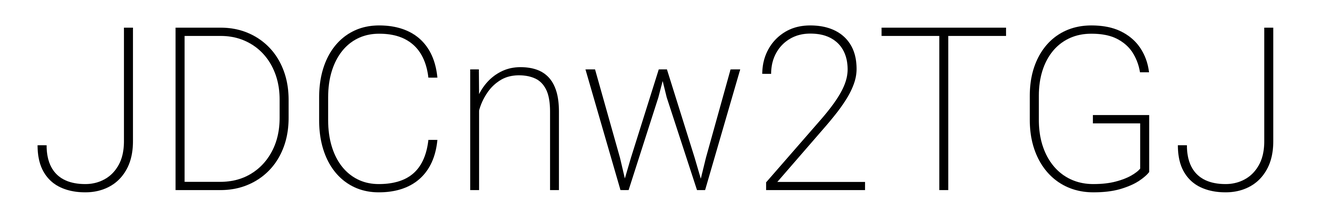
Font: Roboto_ExtraLight